Aerial crown-view tile of a tropical tree (Barro Colorado Island, Panama), acquired 20241216:
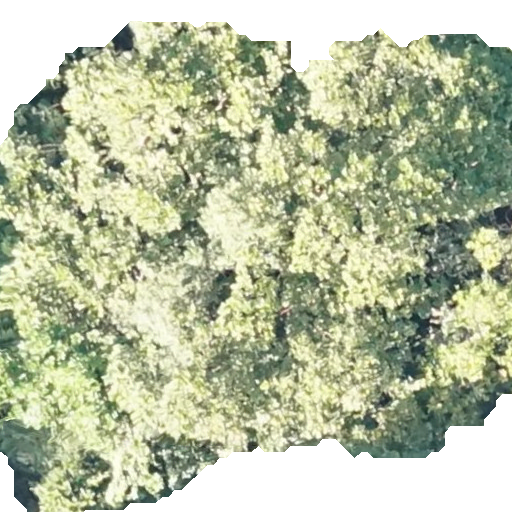
Species: Anacardium excelsum
GBIF accepted scientific name: Anacardium excelsum
Crown area: 368.461 m²